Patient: sex M, age 31
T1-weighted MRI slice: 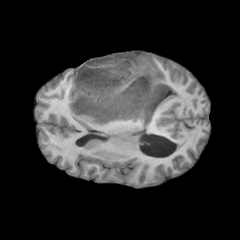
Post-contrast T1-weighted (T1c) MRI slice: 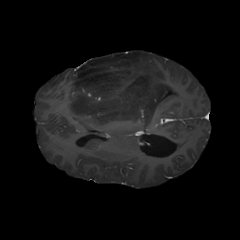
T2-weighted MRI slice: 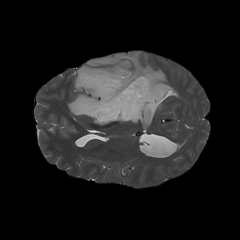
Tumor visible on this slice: yes
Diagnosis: Astrocytoma, IDH-mutant
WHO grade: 3